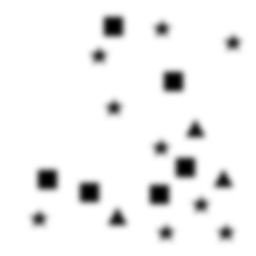
Squares: 6
Triangles: 3
Stars: 9
Total shapes: 18